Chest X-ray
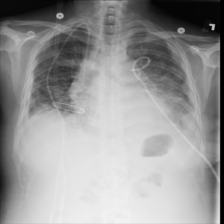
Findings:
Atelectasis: negative
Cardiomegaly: negative
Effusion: positive
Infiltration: positive
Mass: negative
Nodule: negative
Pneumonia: negative
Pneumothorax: negative
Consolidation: negative
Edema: negative
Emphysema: negative
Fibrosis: negative
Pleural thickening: negative
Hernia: negative